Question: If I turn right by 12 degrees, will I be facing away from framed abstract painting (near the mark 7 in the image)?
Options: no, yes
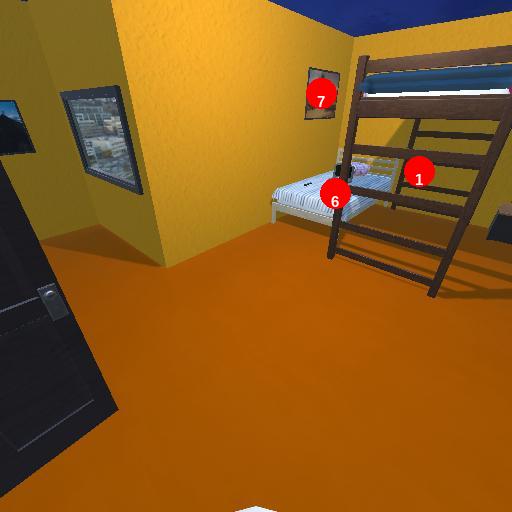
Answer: no